You are looking at the wavelet scalogram of a bearing's acceleration signal. Diagnose the bearing from this image, choosing from: normal, inner_race, outer_race, ball.
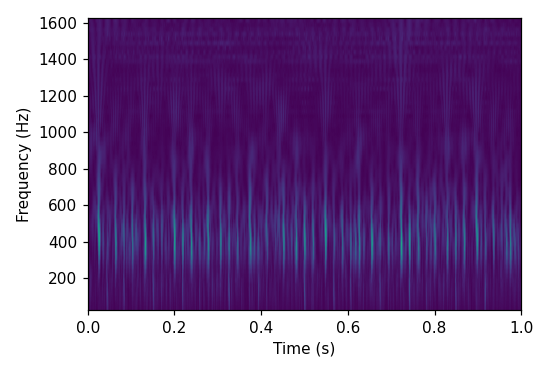
Answer: outer_race